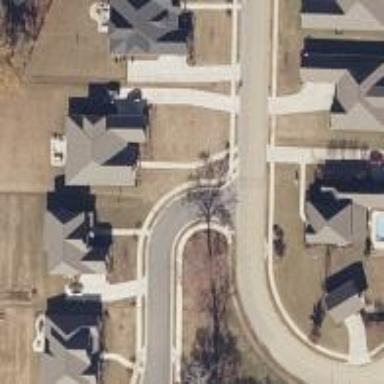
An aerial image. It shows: Residential road.